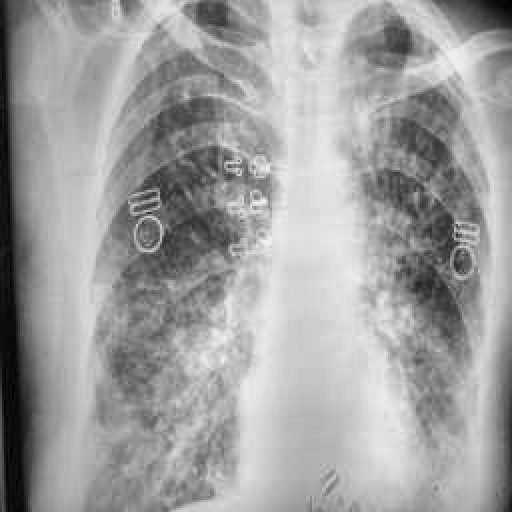
Finding: TUBERCULOSIS